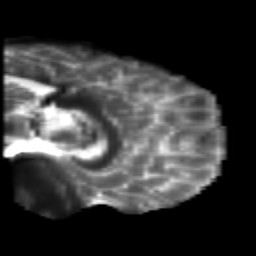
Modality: T2w
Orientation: sagittal
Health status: healthy
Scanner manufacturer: siemens
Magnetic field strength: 3 T
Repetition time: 10 s
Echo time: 0.092 s